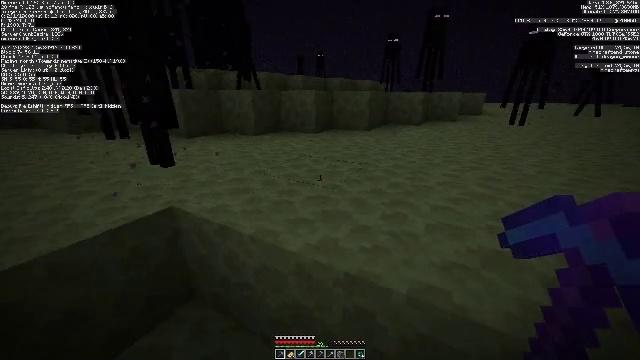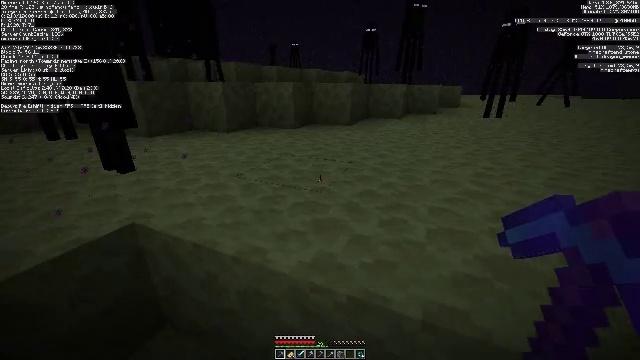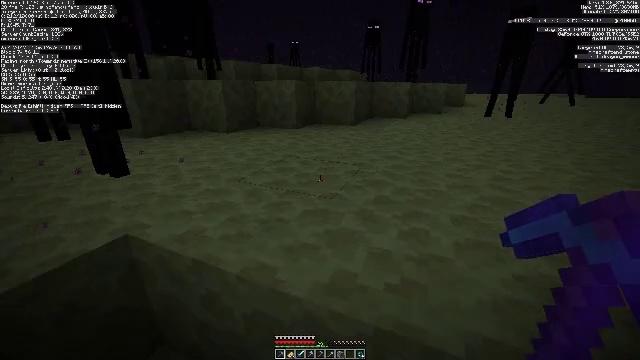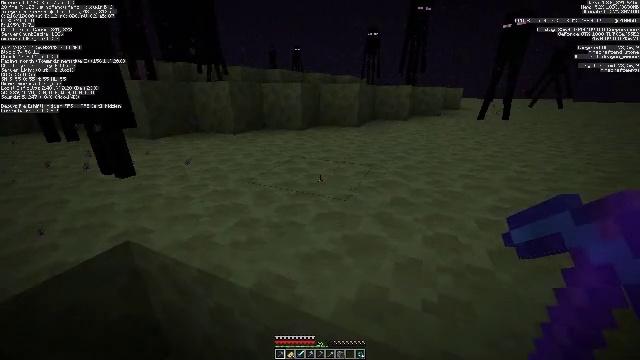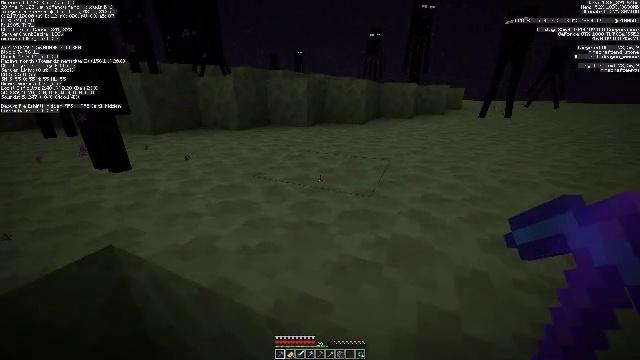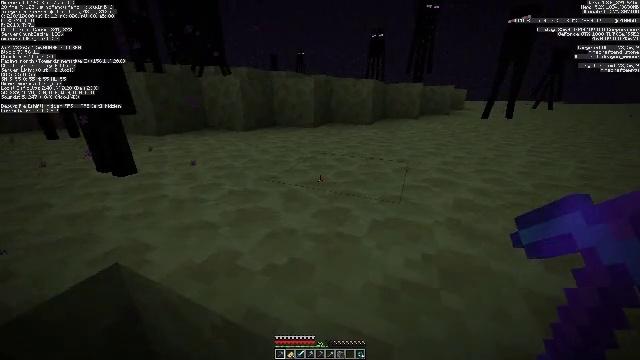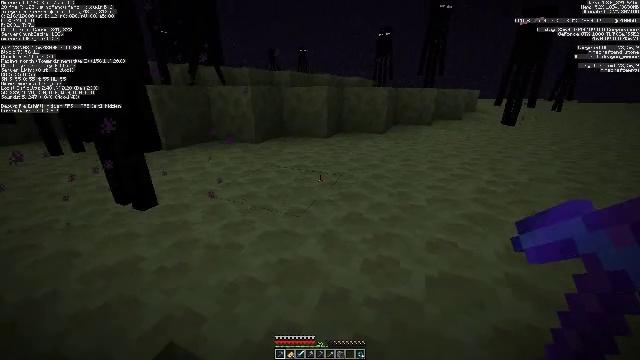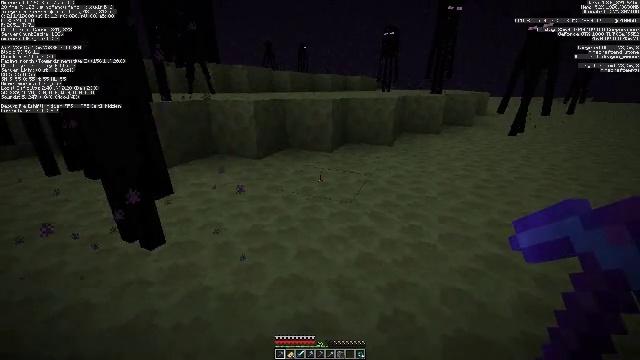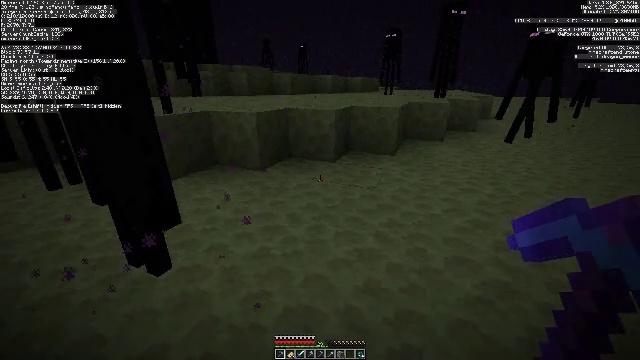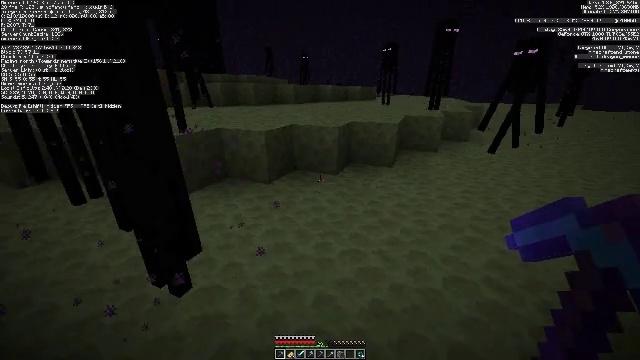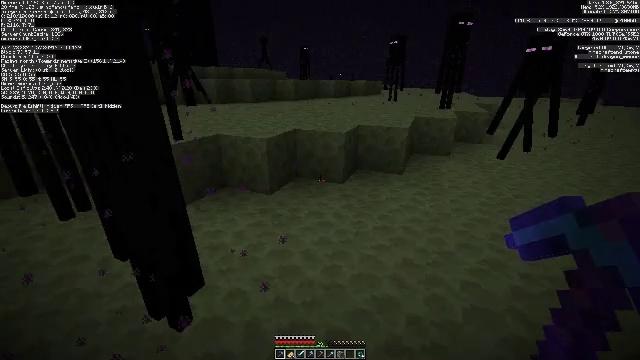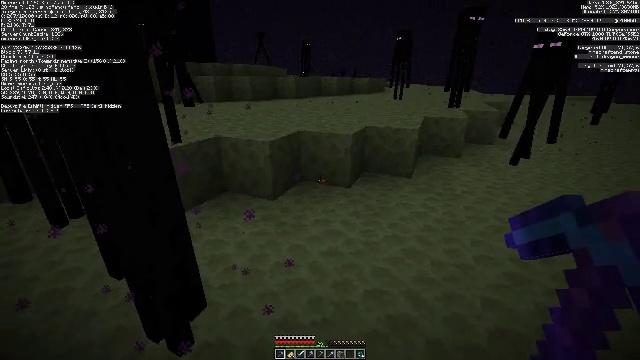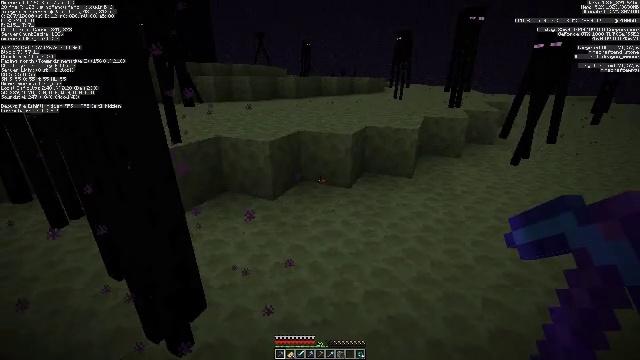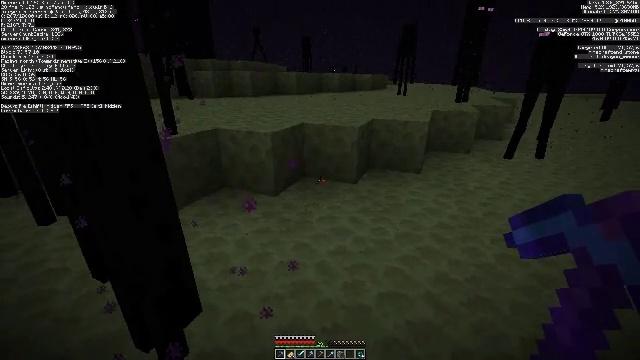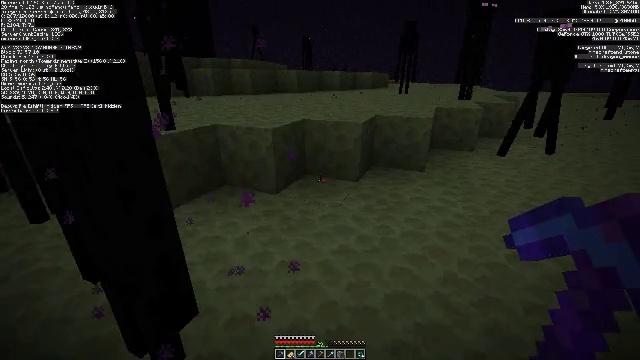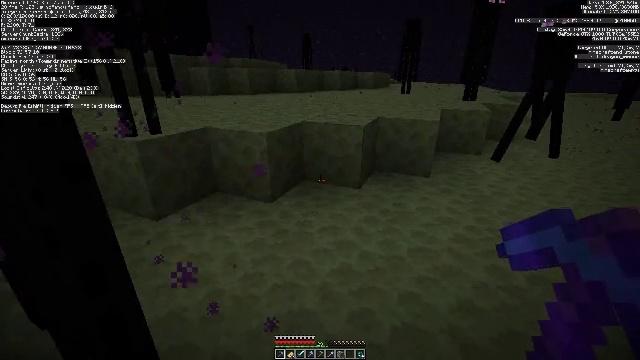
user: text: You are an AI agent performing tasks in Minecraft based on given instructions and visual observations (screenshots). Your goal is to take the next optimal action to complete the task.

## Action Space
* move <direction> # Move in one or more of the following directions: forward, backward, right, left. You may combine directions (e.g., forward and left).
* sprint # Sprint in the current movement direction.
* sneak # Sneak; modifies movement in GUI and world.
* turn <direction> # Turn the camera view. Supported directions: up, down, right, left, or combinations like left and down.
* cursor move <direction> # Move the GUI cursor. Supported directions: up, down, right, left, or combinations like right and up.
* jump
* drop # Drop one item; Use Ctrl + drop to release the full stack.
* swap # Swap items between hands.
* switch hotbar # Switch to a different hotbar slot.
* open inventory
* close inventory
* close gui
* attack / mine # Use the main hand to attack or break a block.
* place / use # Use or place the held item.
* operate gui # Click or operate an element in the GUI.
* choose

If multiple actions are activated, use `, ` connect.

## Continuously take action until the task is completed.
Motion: motion action
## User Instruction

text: Dig the end stone for building materials.
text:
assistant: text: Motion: move forward, turn right and down
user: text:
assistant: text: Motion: move forward
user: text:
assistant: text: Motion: move forward
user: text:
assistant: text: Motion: move forward
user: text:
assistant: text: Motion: move forward
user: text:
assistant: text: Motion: move forward, jump
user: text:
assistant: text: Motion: move forward, jump
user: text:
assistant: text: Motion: move forward, jump
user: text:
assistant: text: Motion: move forward, jump
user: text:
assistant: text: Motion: move forward
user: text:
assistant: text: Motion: move forward
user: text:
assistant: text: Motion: move forward
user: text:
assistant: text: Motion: move forward
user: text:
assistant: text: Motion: move forward
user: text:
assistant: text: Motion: move forward and move right
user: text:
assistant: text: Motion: move forward and move right
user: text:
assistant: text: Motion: move forward and move right
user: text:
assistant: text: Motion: move forward and move right
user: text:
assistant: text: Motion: move forward and move right, turn left
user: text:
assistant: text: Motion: move forward and move right, turn left and up
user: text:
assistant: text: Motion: move forward, turn left
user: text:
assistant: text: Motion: move forward, attack / mine
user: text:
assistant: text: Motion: attack / mine
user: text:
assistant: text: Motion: attack / mine
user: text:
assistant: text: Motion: attack / mine
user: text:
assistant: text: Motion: attack / mine
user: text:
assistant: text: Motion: attack / mine
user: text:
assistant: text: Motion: attack / mine
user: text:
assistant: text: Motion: attack / mine
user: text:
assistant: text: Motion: move left, attack / mine